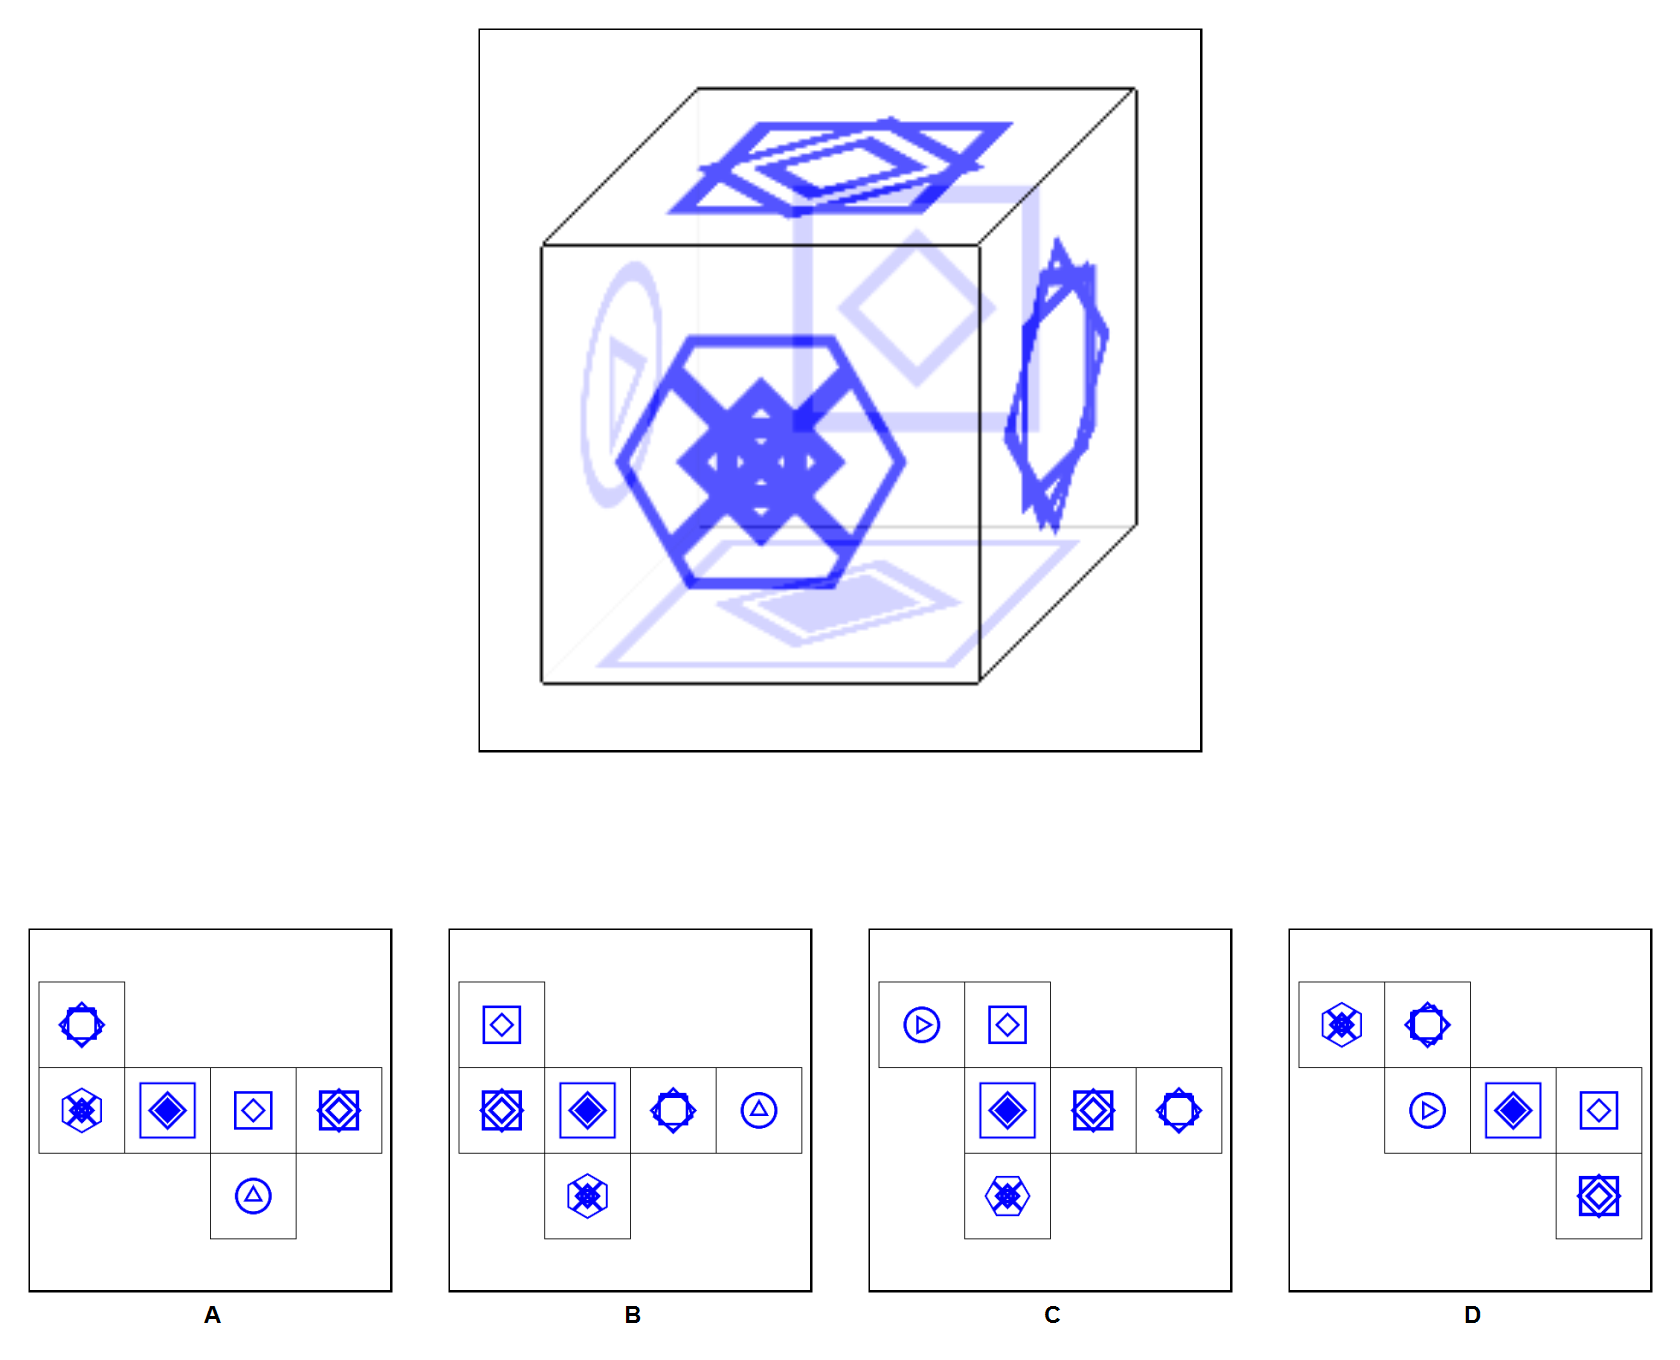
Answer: A